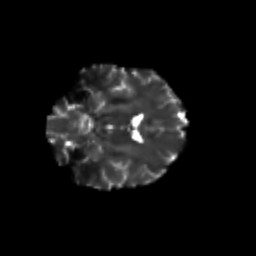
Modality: T2w
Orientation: coronal
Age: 28
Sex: female
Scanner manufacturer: siemens
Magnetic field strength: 3 T
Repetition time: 3.5 s
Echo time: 0.125 s